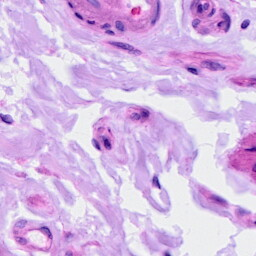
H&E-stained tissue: Ovarian